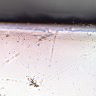
Metastatic tissue present: no